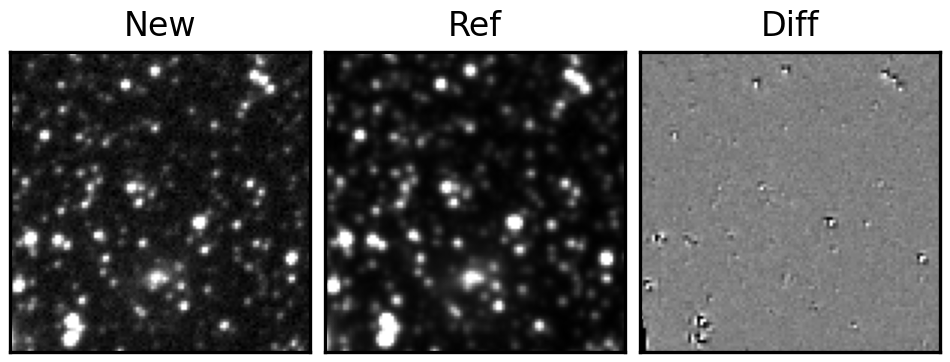
Label: real